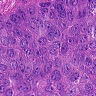
Metastatic tissue present: yes